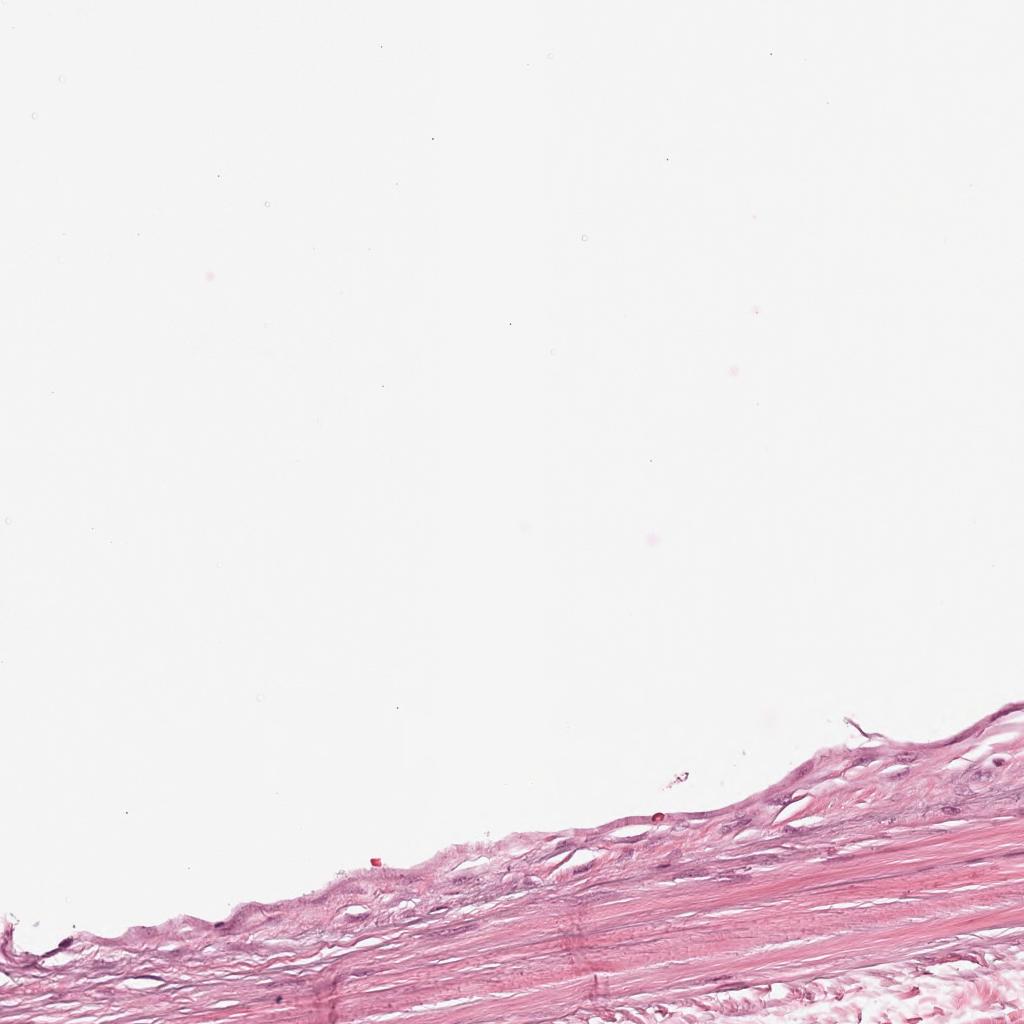
Label: Non-Tumor